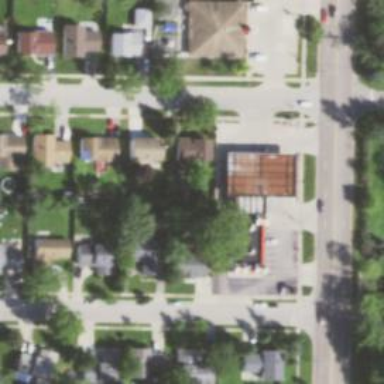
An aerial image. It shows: Convenience shop.